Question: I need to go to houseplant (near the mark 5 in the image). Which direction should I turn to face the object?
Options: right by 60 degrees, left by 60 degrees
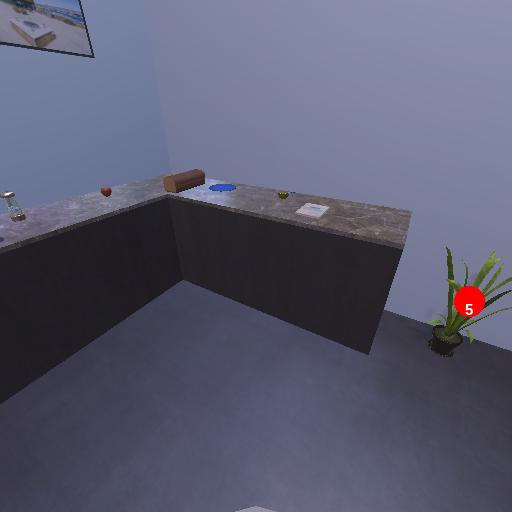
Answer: right by 60 degrees